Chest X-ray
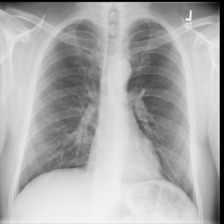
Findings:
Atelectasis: negative
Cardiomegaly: negative
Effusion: negative
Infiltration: negative
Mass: negative
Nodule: negative
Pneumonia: negative
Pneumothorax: negative
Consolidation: negative
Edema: negative
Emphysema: negative
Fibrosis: negative
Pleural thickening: negative
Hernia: negative